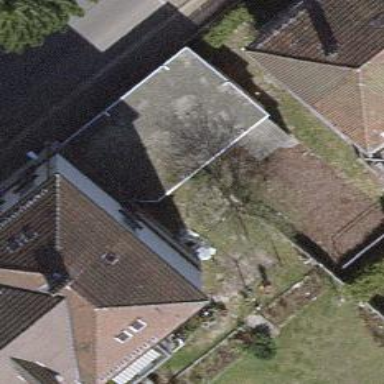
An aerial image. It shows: Garages with flat roofs.